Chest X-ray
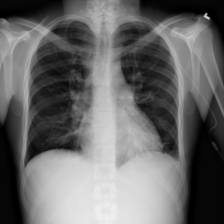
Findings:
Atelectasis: negative
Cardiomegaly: negative
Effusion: negative
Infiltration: positive
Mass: negative
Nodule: negative
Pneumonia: negative
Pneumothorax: negative
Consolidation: negative
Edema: negative
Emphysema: negative
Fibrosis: negative
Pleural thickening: negative
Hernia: negative